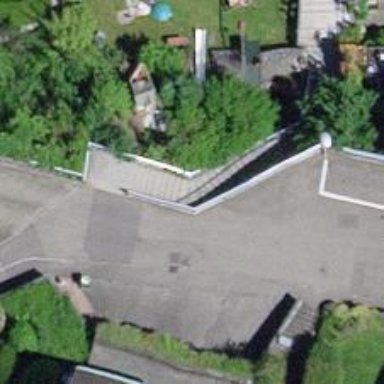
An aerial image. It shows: Set of steps on the road.